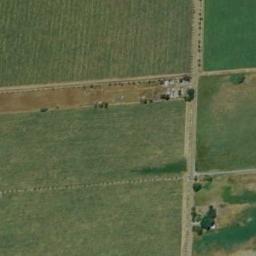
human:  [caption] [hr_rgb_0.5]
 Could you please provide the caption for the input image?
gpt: Fifty-six neatly arranged green and tan mixed rectangular farmlands of different sizes .

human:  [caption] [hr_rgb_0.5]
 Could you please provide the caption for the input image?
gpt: Several green rectangular farmlands are arranged in neat rows .

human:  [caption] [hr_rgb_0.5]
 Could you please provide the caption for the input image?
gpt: There are some light green rectangular farmland .

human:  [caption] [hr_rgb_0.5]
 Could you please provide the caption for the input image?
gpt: There are many crops in rectangular farmlands .

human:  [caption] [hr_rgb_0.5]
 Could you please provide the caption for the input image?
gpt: There are some green rectangular farmlands .